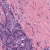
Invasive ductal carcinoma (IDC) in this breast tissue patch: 1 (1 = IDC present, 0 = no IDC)